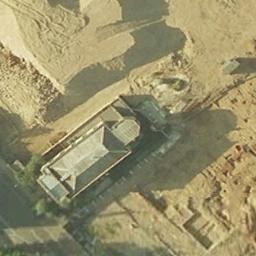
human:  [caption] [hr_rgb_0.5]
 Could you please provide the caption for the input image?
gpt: There is a church on the desert .

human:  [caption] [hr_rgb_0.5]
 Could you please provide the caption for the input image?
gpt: The small church with a sloping roof is built in the vacant lot .

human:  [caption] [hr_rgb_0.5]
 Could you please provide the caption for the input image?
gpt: This is a church, In the middle of the desert .

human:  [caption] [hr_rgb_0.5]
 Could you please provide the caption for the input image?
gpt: A church with an orange diamond-shaped roof surrounded by desert .

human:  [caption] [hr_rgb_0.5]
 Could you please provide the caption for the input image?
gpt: A road is near the church .